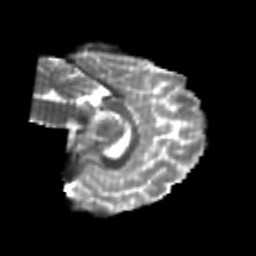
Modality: T2w
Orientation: sagittal
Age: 23
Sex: male
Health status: healthy
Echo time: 0.074 s